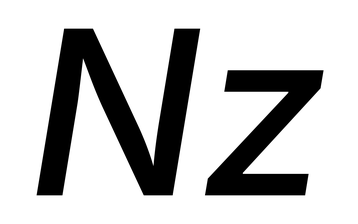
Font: Inter-Italic_Medium_Italic